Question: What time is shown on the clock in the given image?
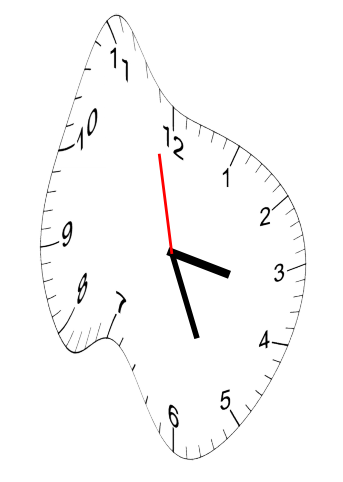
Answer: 03:25:58